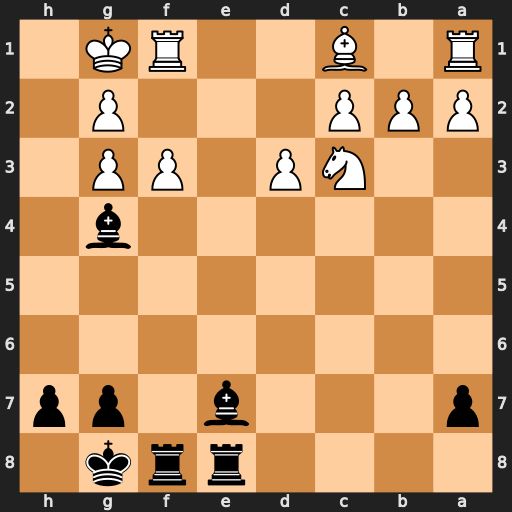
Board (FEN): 4rrk1/p3b1pp/8/8/6b1/2NP1PP1/PPP3P1/R1B2RK1
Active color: b
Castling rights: -
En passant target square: -
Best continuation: Bc5+ Kh2 Rf5 Be3 Rh5+